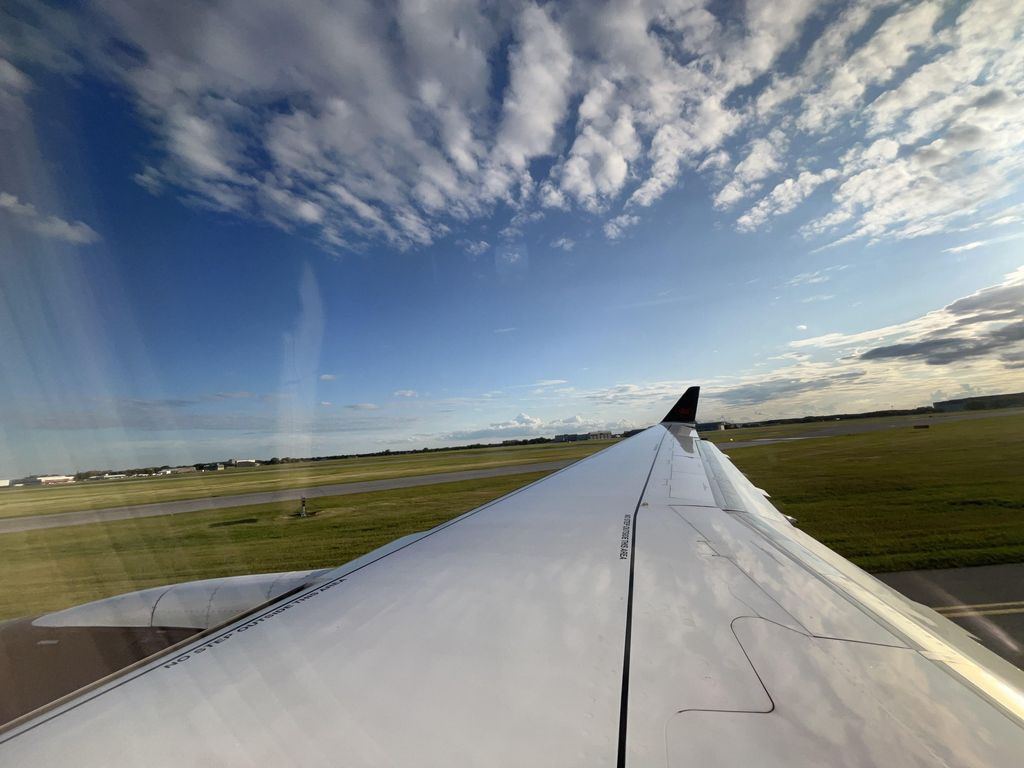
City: winnipeg